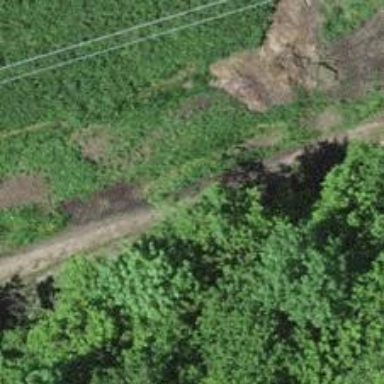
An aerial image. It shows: Track road with grade3 tracktype.